Question: I want to turn on editing mode and show a keyboard after a new view was pushed by a navigation controller. I looked at the Docs for NSTimer and they referred me to performSelector:withObject:afterDelay. For some reason I'm getting an exception. After scanning through related threads and trying a few different things I'm no further. Here's my code and stack trace.
The idea is to call showKeyboardForNewEquipment after a 1/2s delay in the viewDidLoad. That way it'll look pretty.
Thanks.

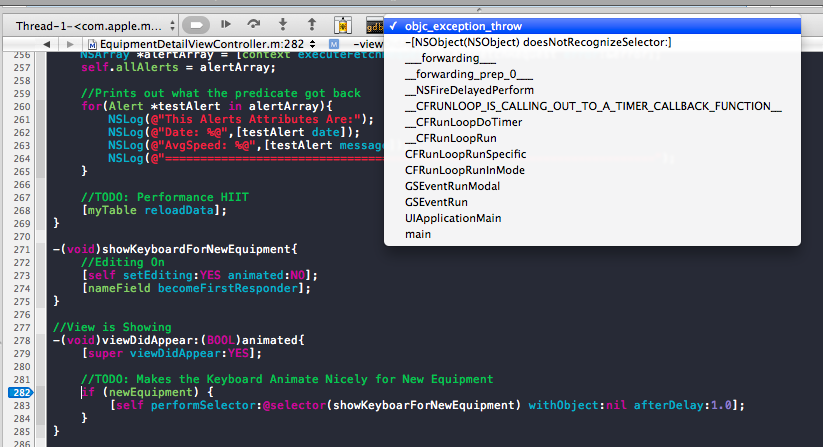
Answer: It looks as though you misspelled 'showKeyboardForNewEquipment' (the 'd' in "keyboard" is missing) in the '@selector' directive, which is why it's an unrecognized selector at runtime. Note that the compiler can't check this.